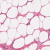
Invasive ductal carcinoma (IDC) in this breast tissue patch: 0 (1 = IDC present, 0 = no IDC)